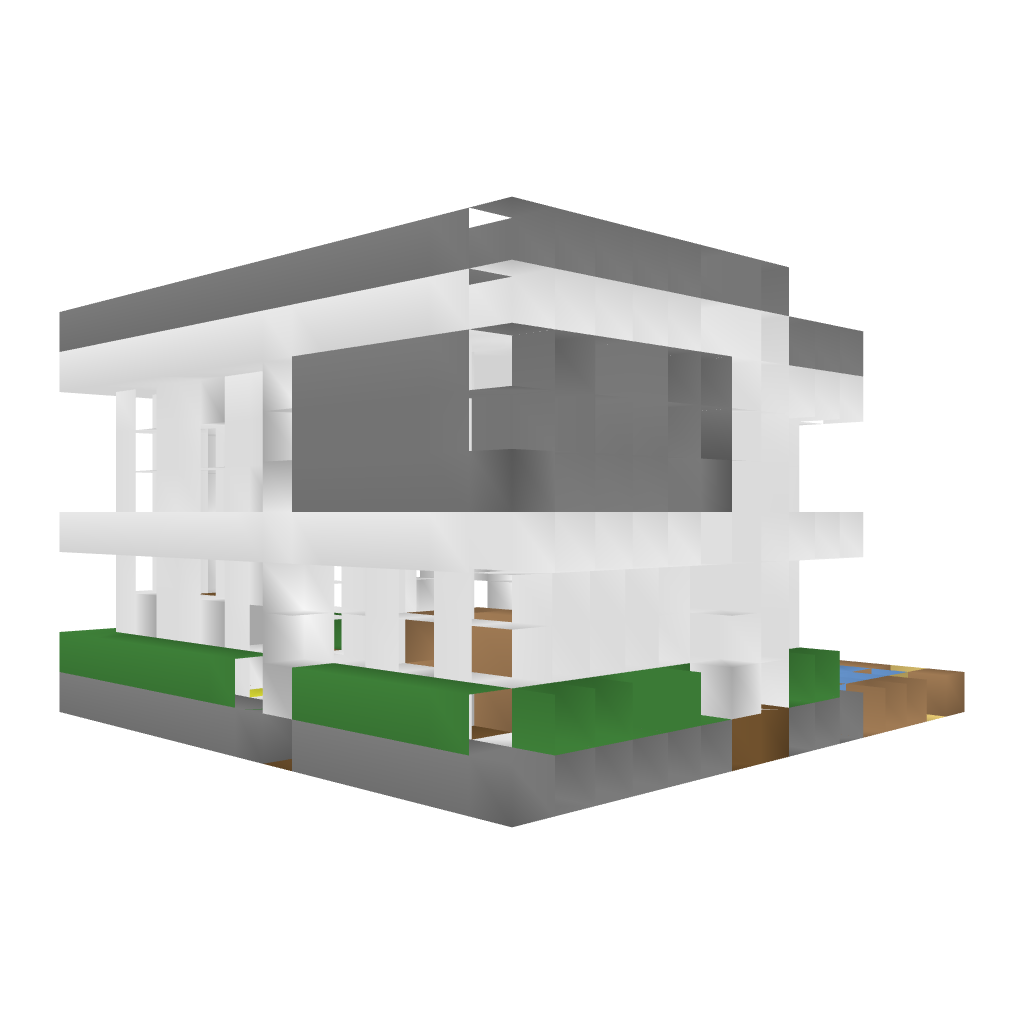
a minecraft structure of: Modern House 2 bad low quality